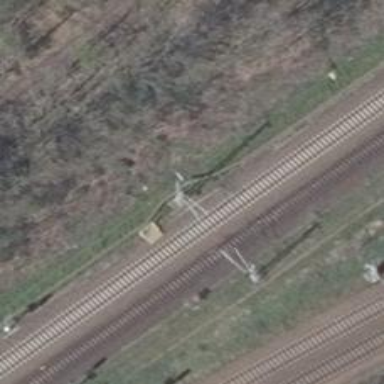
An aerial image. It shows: Railway milestone with catenary mast.